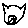
Label: cat